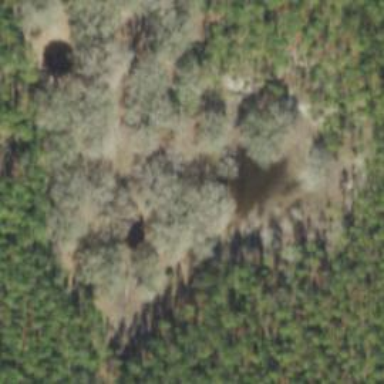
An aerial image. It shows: Swampy wetland area.